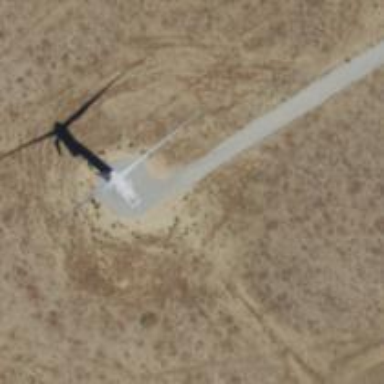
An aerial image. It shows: Wind turbine generator made by Vestas. The generator utilizes wind as its power source and belongs to the horizontal axis type.